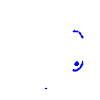
Particle: kaon